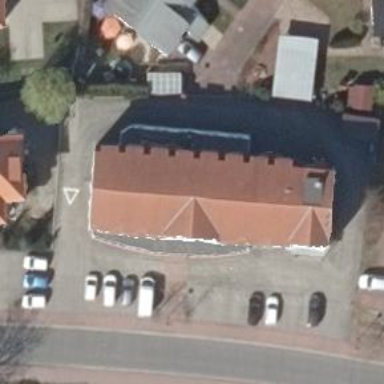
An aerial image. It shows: Commercial building.